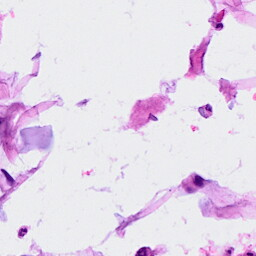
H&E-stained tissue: Breast